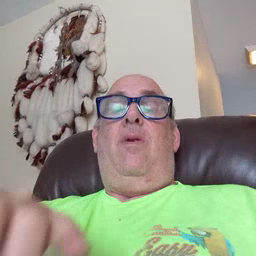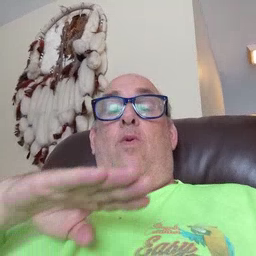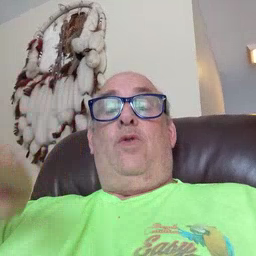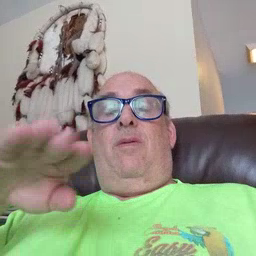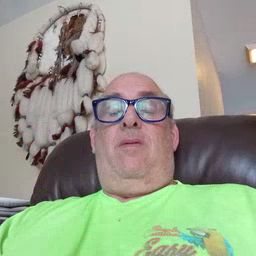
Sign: pool